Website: macys
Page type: account-selection
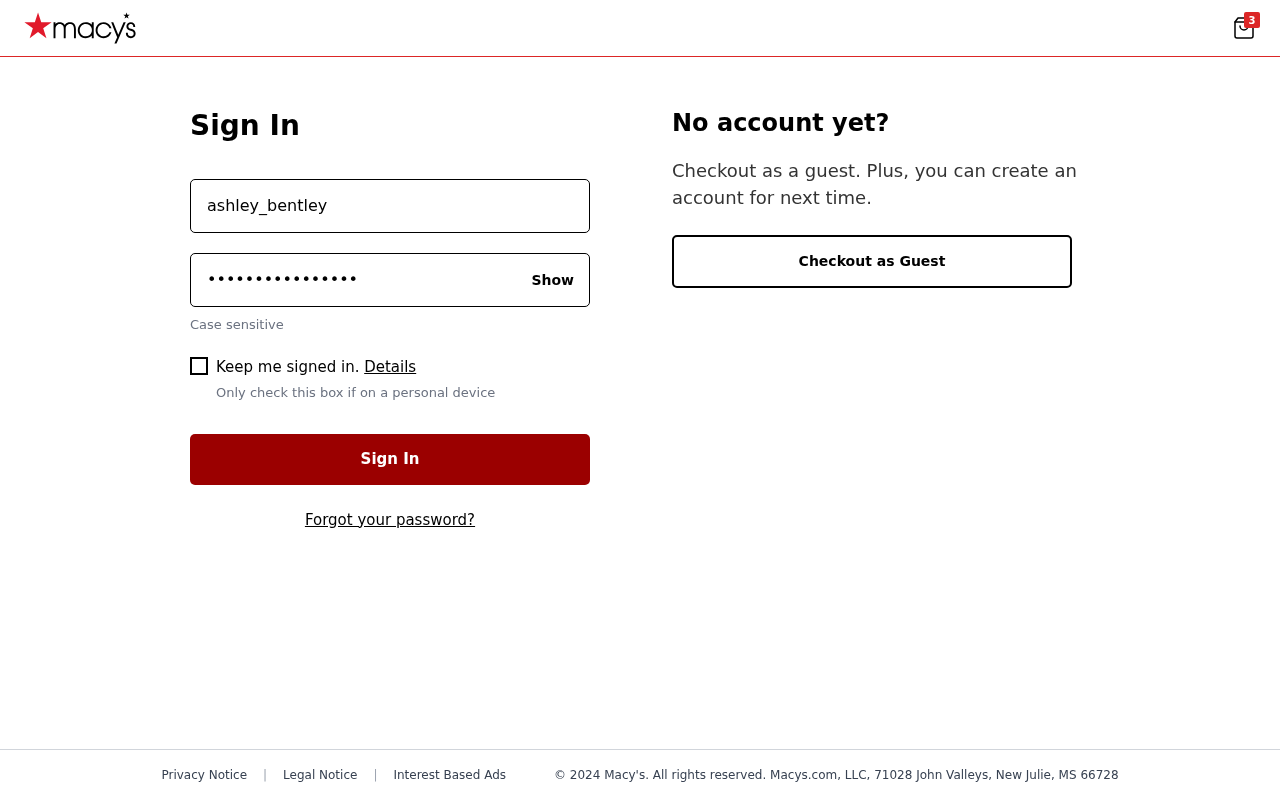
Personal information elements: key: PII_LOGIN_USERNAME
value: ashley_bentley
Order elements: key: ORDER_NUM_ITEMS
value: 3